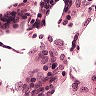
Metastatic tissue present: no